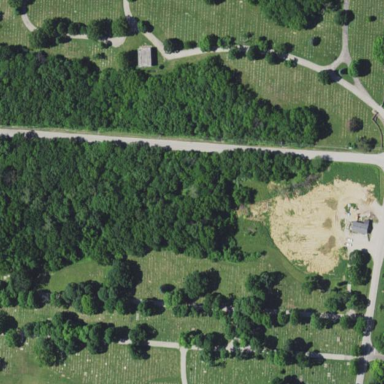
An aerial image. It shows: Cemetery or graveyard.